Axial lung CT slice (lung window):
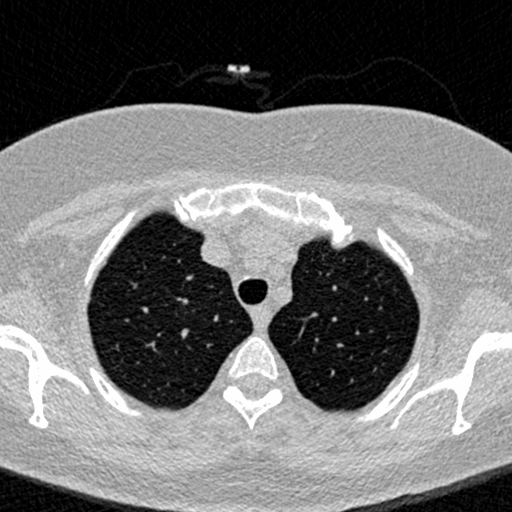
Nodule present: no